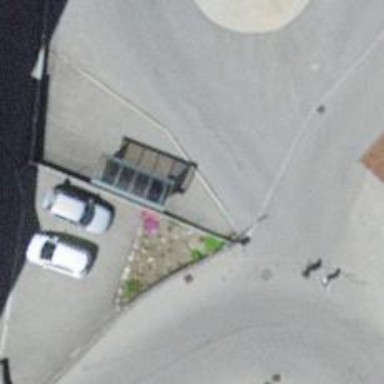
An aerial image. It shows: Bus stop with platform for public transport.